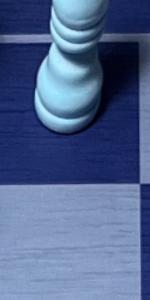
Label: Empty